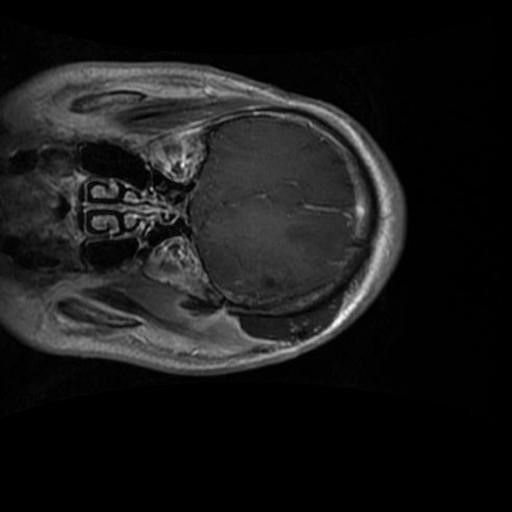
Label: brain_glioma